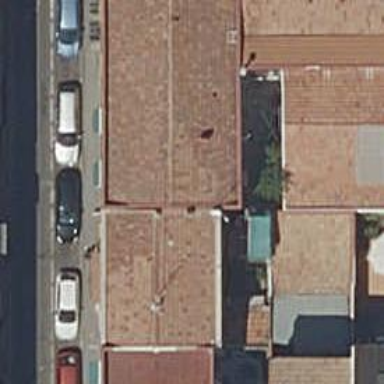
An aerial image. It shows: Image showing building with apartments.